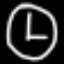
Label: clock